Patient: sex M, age 74
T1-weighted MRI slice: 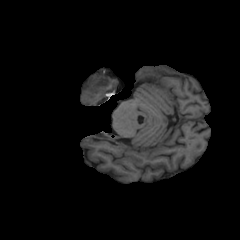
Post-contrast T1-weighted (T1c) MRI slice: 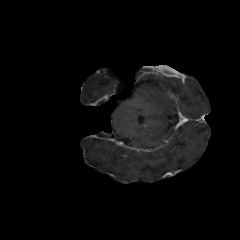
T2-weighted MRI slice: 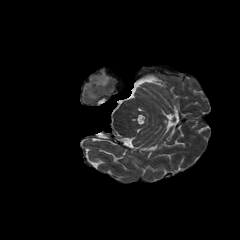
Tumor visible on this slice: yes
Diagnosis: Glioblastoma, IDH-wildtype
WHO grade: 4